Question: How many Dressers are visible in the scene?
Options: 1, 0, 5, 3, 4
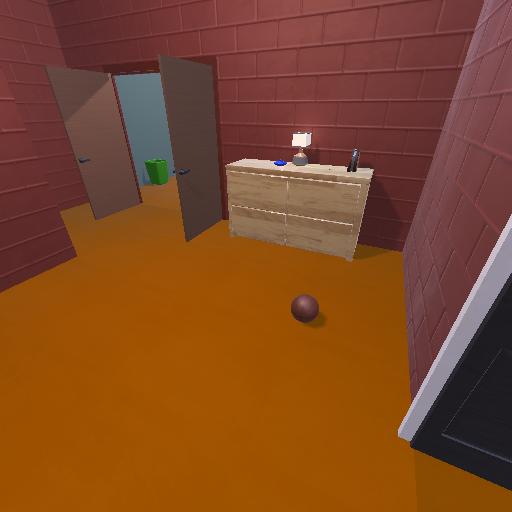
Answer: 1